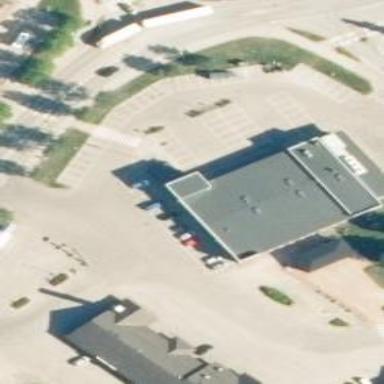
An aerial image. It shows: Supermarket building.